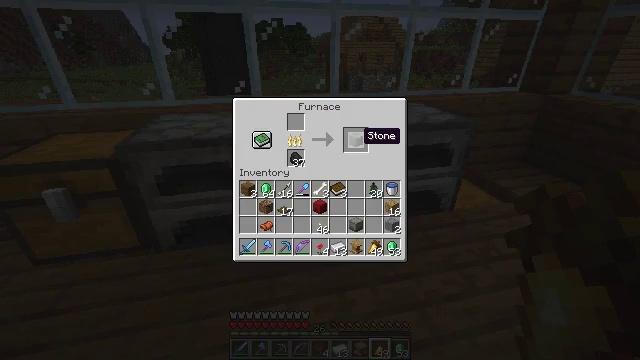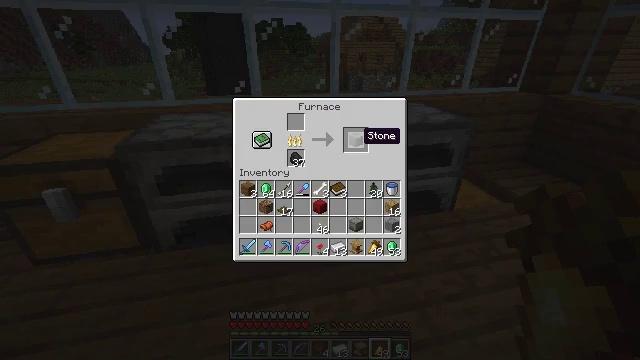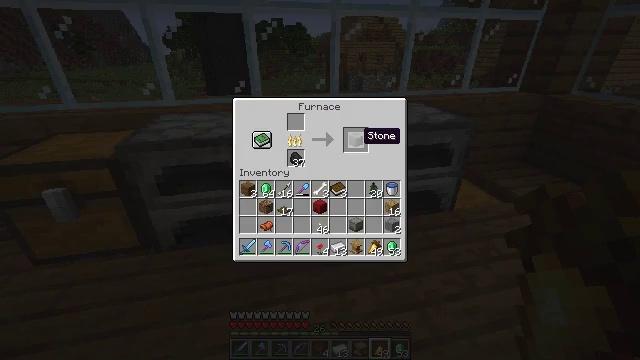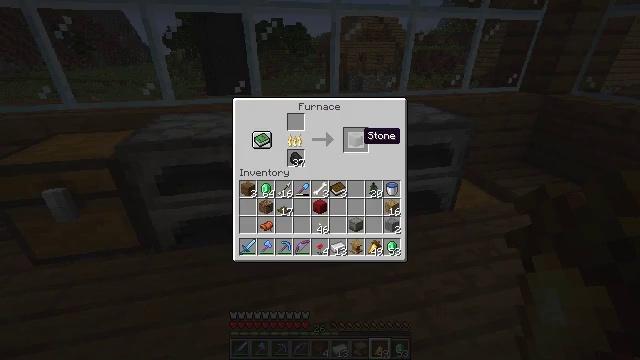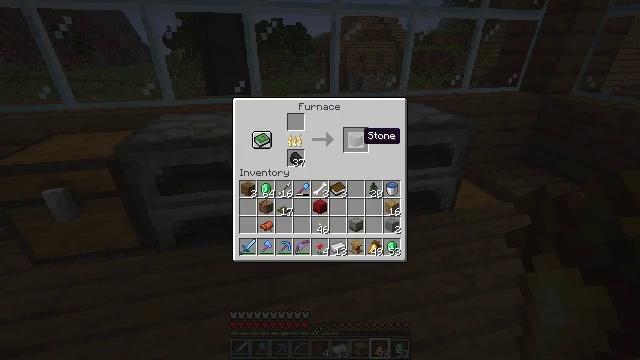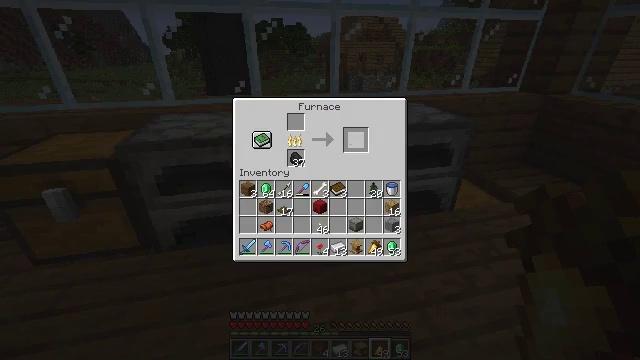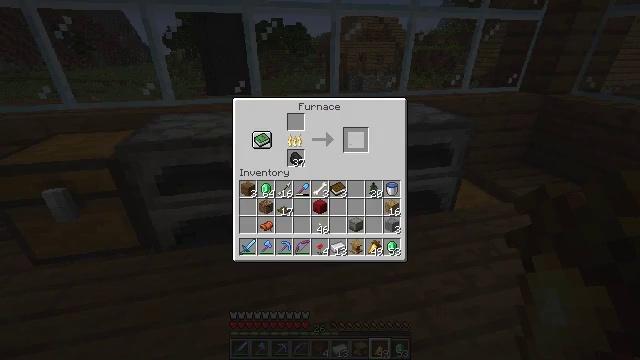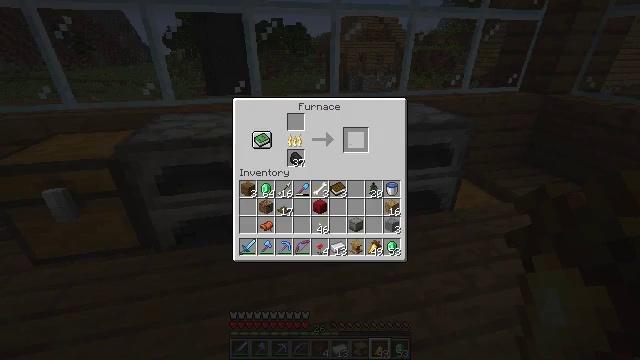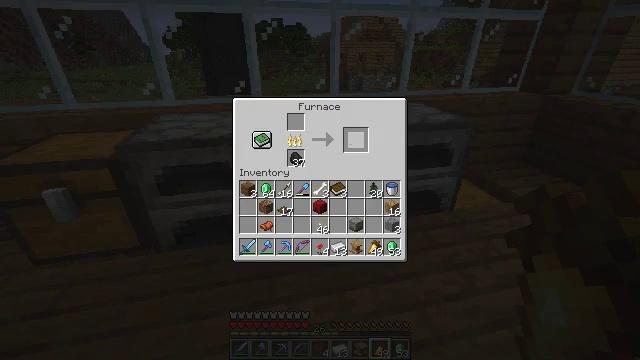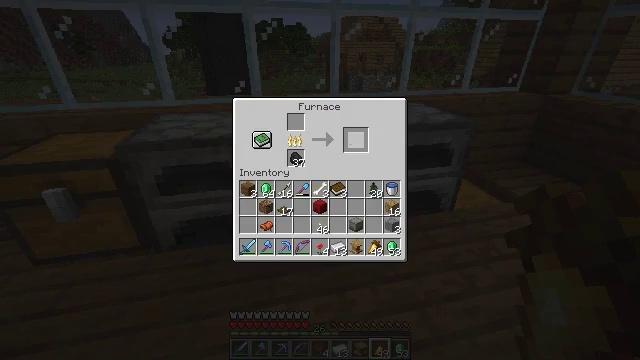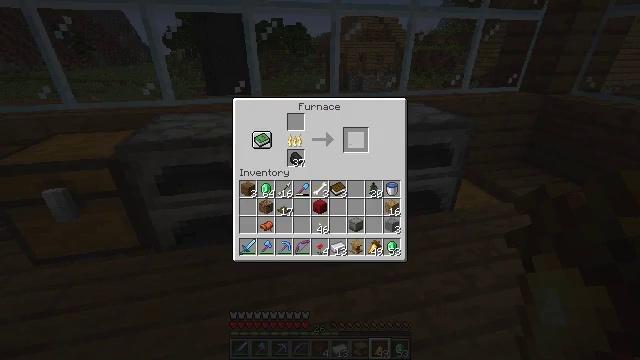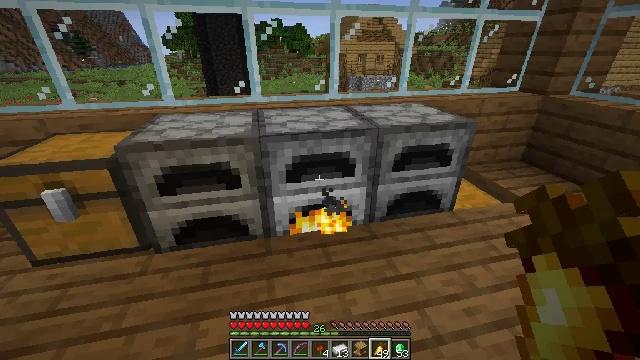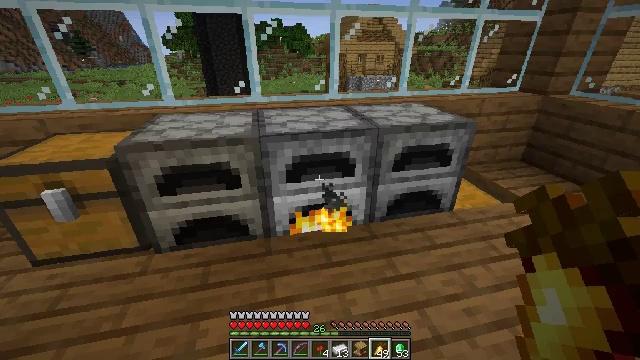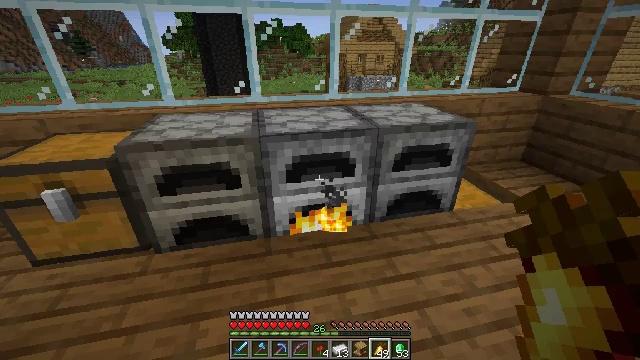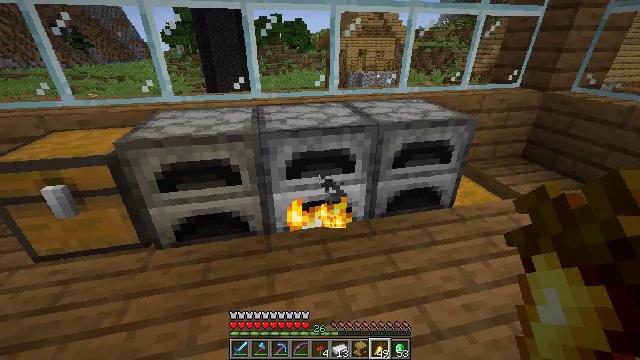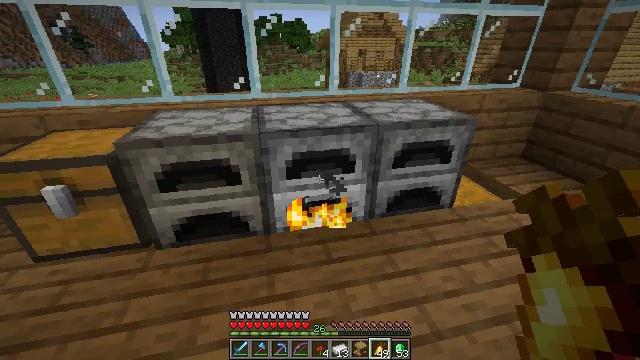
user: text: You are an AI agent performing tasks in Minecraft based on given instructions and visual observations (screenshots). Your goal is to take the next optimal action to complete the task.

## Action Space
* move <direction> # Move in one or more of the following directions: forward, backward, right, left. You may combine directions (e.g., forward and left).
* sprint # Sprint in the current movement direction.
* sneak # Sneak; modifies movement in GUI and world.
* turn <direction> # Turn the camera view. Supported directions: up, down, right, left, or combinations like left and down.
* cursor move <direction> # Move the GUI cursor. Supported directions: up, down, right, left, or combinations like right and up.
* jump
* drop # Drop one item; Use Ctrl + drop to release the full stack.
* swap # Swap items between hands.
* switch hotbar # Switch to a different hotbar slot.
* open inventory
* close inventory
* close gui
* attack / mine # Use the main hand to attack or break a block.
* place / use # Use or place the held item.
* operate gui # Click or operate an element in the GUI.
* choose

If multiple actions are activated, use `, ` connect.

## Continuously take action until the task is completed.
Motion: motion action
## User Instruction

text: Craft a stonecutter.
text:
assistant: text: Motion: sneak, open gui
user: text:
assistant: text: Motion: sneak
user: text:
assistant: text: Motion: sneak
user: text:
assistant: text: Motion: sneak
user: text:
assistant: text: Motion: sneak, operate gui
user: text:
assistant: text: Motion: sneak, operate gui
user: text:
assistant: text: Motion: sneak, operate gui
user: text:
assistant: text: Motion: sneak
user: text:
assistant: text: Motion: sneak
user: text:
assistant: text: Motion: sneak
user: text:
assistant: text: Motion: sneak
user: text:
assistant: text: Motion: close gui
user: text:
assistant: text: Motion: open inventory
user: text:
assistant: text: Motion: no_op
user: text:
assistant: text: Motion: no_op
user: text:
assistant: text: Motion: no_op
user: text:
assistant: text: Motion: move forward
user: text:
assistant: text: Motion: move forward
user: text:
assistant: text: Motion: move forward
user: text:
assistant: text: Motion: turn left and down
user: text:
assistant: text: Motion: turn left and down
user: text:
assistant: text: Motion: switch to hotbar 2
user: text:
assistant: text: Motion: switch to hotbar 2
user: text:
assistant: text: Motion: switch to hotbar 2
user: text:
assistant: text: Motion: no_op
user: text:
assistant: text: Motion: no_op
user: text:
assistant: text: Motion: no_op
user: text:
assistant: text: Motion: turn right
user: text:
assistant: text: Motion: turn right
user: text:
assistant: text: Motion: turn right and up